Interaction volume radius: 5 \u00c5
Interaction volume height: 20 \u00c5
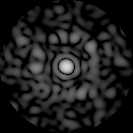
Disorder parameter: 0.8641